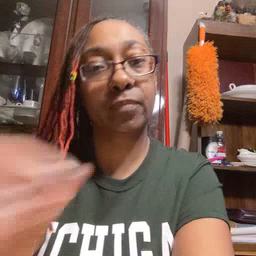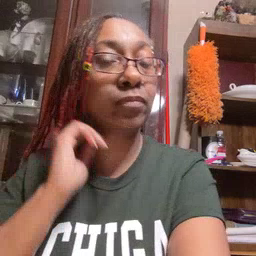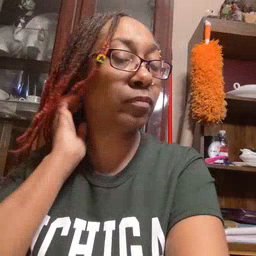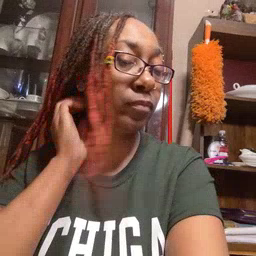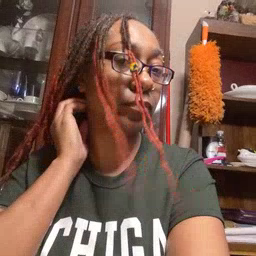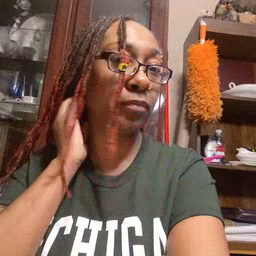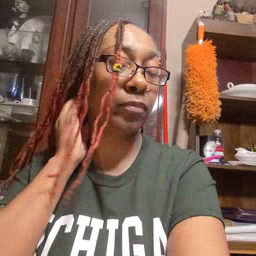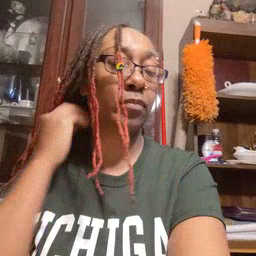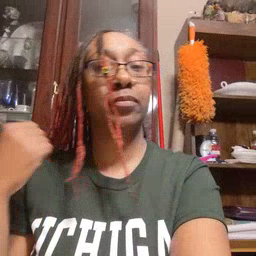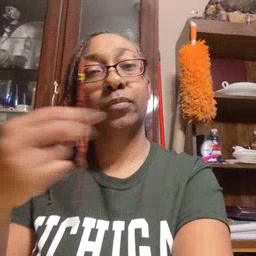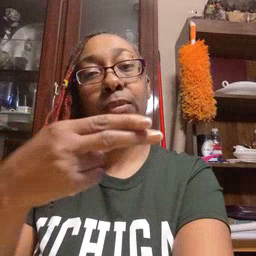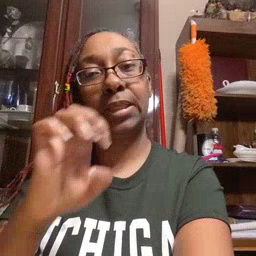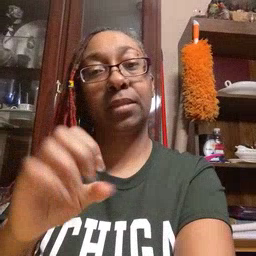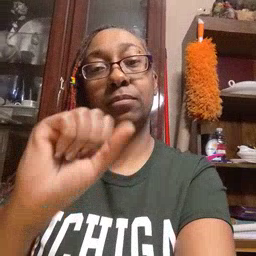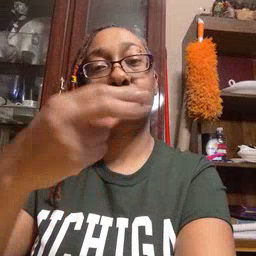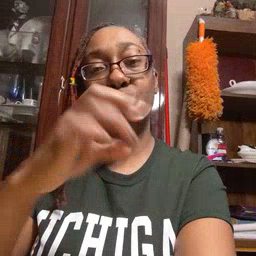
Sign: hesheit